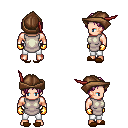
a pixel art fantasy rpg character, male body template, human, light skin, white tunic, white pants, pink parted hairstyle, leather cap, gold gloves, brown slippers, four views (front, back, left, right), 2x2 character sprite sheet, small pixel art, hard edges, no anti-aliasing